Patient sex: M
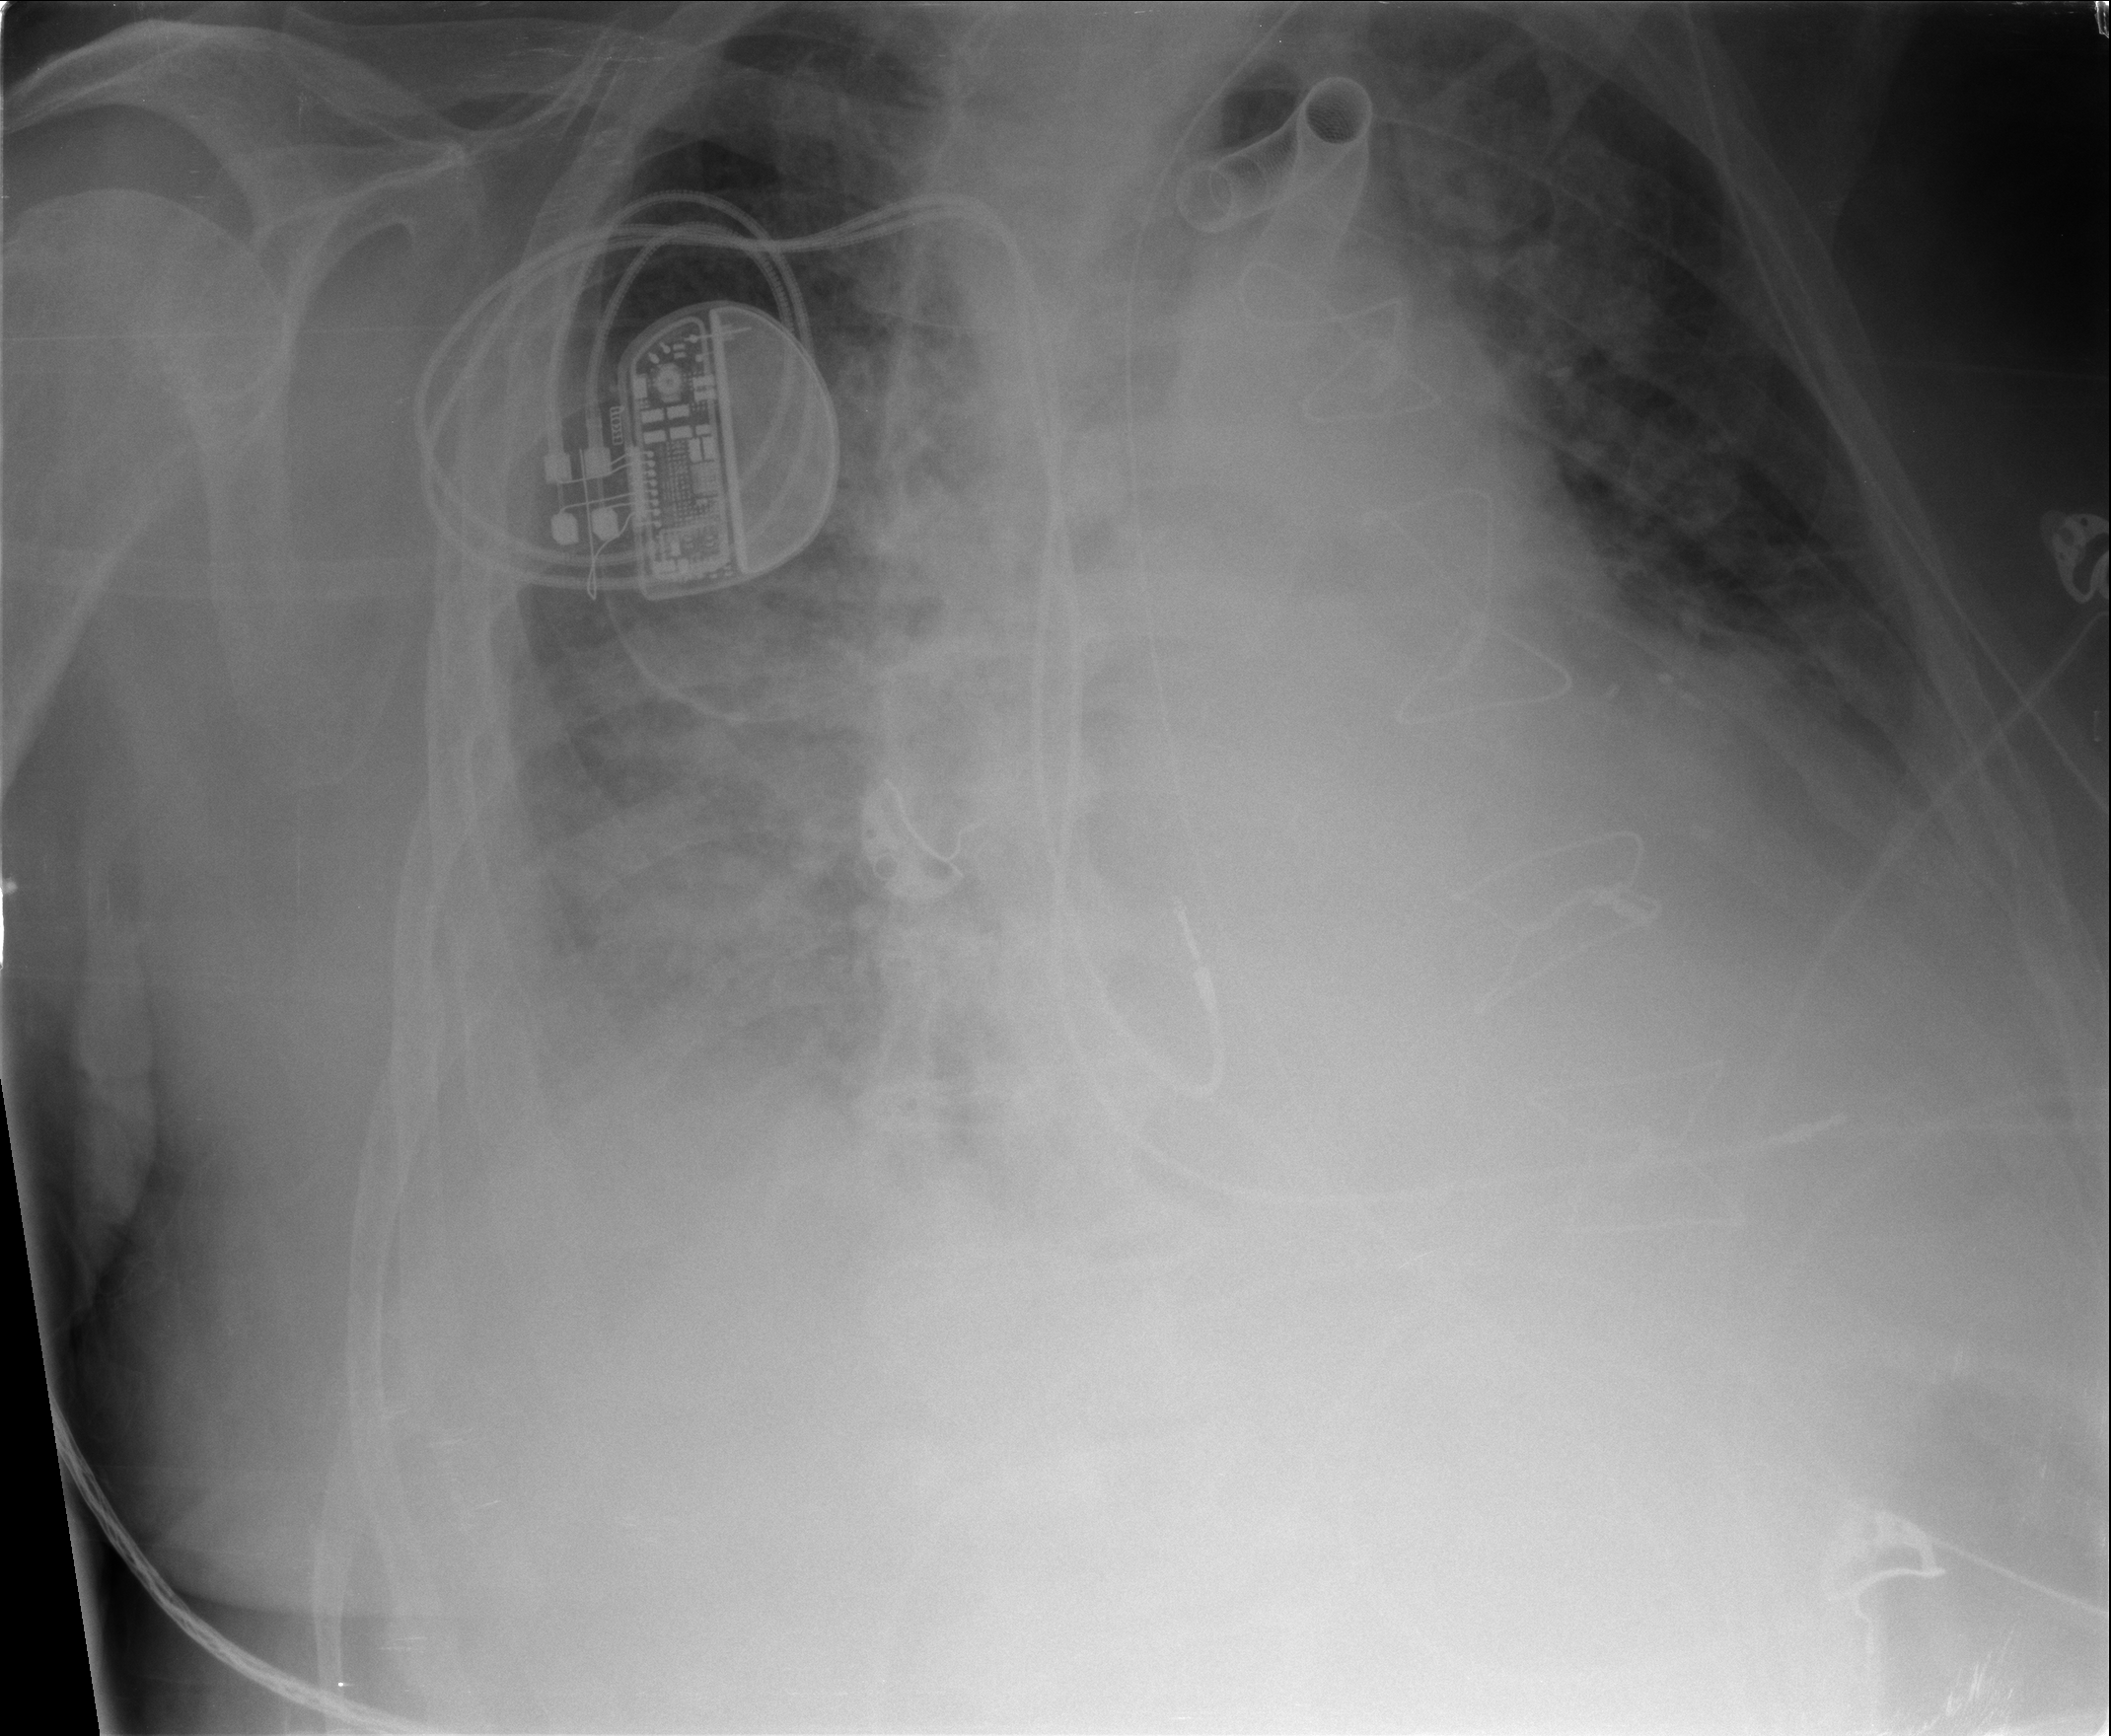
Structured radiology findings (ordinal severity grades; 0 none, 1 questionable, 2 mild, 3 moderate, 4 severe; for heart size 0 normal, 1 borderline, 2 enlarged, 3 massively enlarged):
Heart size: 2
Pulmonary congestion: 3
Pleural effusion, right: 3
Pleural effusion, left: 2
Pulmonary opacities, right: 3
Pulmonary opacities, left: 3
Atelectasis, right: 2
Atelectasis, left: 2